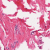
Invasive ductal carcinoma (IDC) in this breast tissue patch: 0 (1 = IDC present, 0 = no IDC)